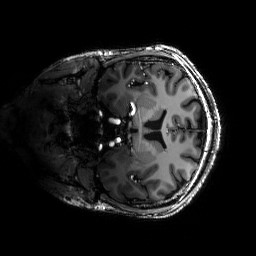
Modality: T1w
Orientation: coronal
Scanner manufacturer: siemens
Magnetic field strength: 6.98 T
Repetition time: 2.3 s
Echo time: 0.00268 s